Question: I'm making a news website for games and I want a page where you can find all the news subject. So I decided to use it like a lot of webpages do.
Example:

Now I want it like that, but i don't know how to make that like that. I've made a little beginning and I hope you guys can help me with this!
'''
$query = mysql_query("SELECT * FROM 'gb_news' order by 'datetime' DESC");
while($news = mysql_fetch_array($query)) {
echo $news['title'];
echo $news['datetime'];
}
'''
It's a really simple code, but I only want to know how I add these days when an artical has a new date in the database.
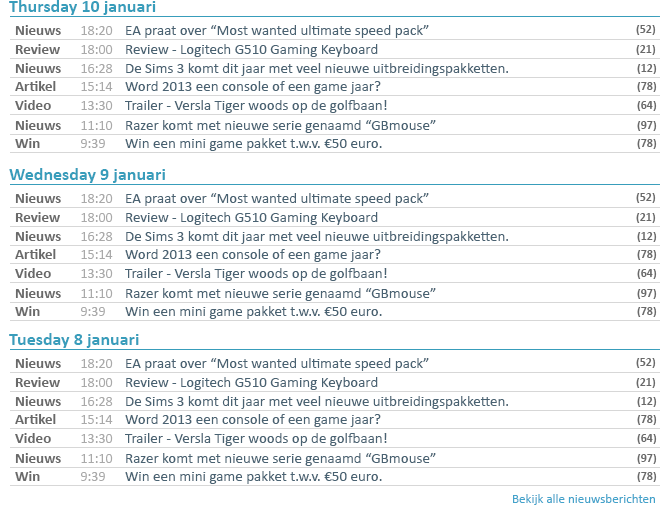
Answer: Store the date outside your loop, then display a title only when the date changes.
'''
$date = "";
while ($news = mysql_fetch_array($query)) {
if ($news['datetime'] != $date) {
$date = $news['datetime'];
echo $date;
}
echo $news['title'];
}
'''